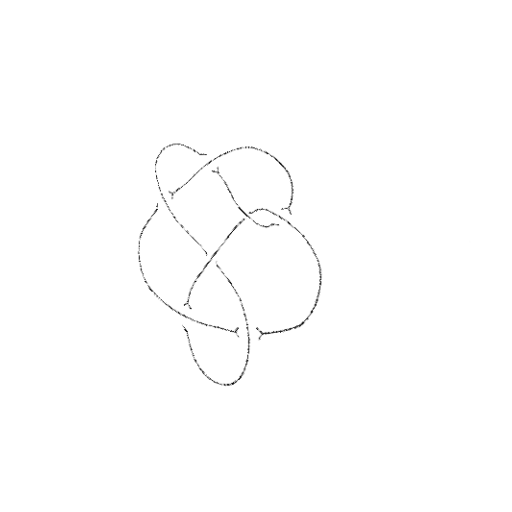
Crossing number: 7